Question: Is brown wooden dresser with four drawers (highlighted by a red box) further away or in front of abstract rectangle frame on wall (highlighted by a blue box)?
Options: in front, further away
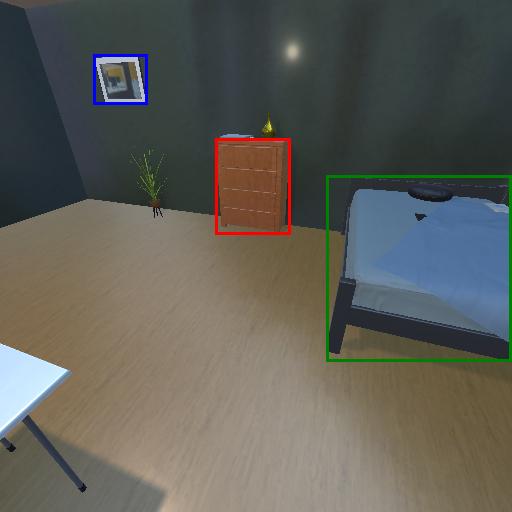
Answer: in front